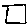
Label: square